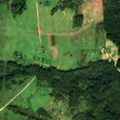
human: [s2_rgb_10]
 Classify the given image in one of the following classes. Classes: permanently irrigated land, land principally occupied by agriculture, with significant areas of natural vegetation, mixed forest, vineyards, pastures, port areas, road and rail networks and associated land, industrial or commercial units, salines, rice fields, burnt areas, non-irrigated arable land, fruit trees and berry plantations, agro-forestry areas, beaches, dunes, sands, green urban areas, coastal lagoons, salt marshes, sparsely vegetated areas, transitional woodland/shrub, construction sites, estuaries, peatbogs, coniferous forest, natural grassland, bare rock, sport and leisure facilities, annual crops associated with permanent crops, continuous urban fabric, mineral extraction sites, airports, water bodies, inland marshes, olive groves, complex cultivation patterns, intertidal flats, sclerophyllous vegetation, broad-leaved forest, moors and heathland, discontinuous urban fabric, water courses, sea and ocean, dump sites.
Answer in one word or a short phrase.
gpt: pastures, complex cultivation patterns, broad-leaved forest, mixed forest, transitional woodland/shrub